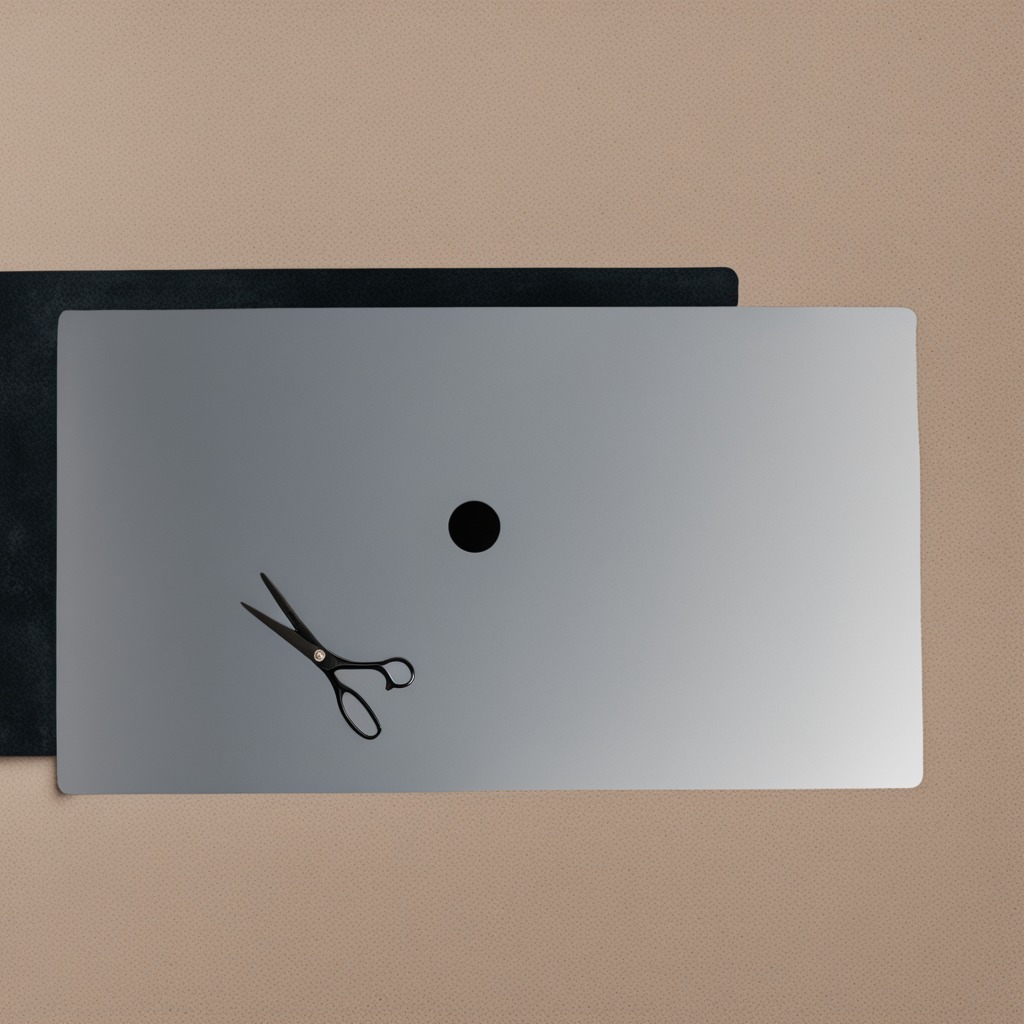
A scissor lying on the table.